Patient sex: F
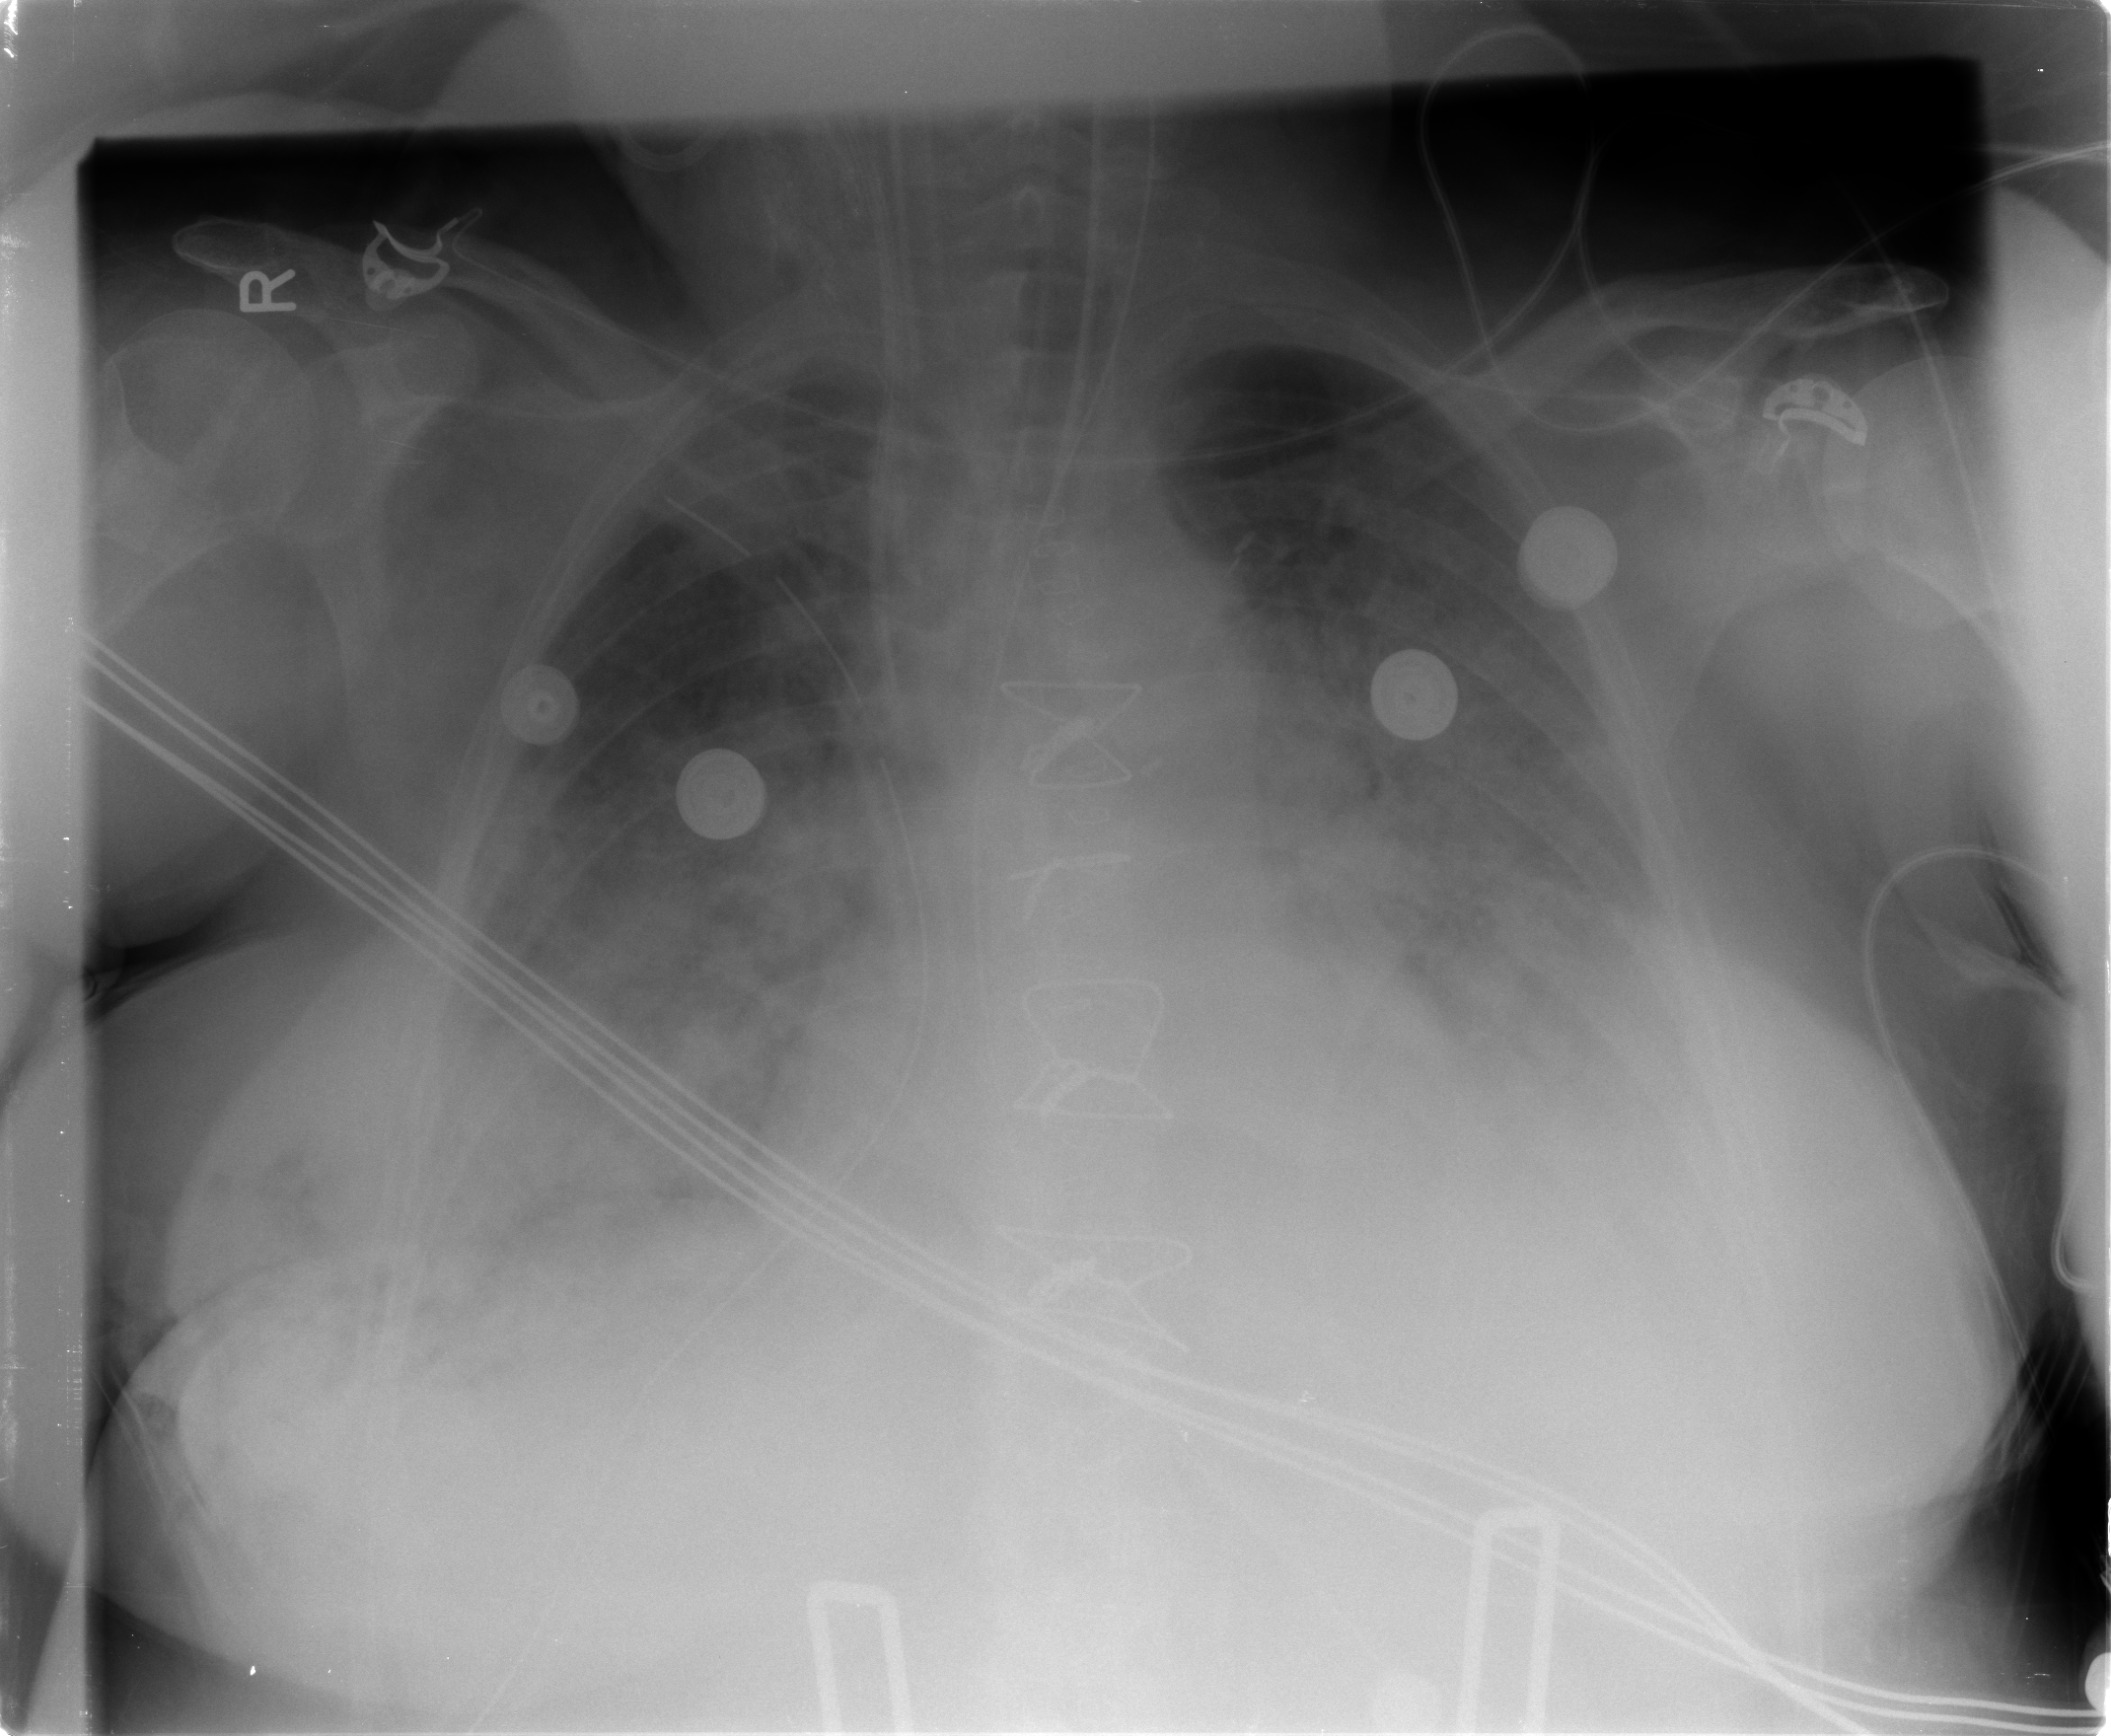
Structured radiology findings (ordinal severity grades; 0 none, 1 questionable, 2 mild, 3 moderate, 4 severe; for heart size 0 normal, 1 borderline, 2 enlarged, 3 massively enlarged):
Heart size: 1
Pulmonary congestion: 2
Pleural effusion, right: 2
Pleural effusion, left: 2
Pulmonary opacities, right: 3
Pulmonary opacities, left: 3
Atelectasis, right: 2
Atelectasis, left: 2